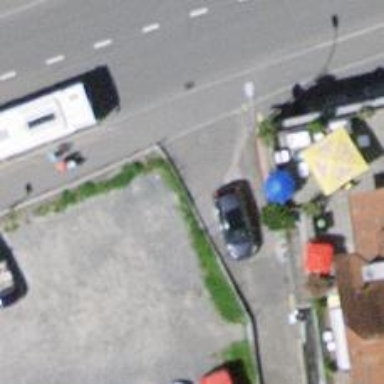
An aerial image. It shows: Restaurant.